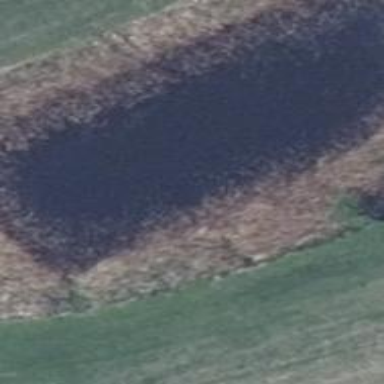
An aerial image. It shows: Peaceful pond surrounded by nature.